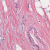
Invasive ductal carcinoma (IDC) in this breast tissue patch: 0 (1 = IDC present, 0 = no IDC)